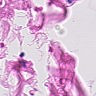
Metastatic tissue present: no